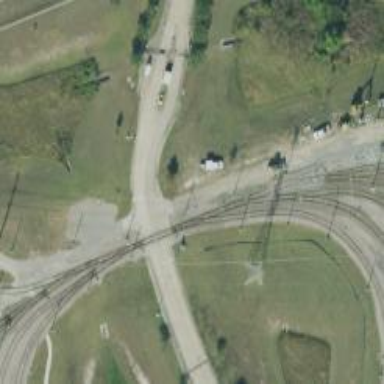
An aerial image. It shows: Crossing for the railway.